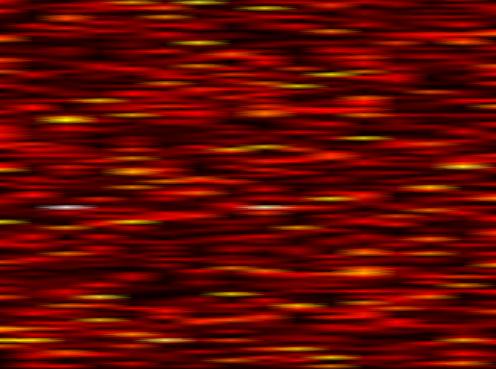
Label: UFMC